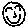
Label: smiley face